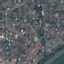
Land use / land cover: Residential